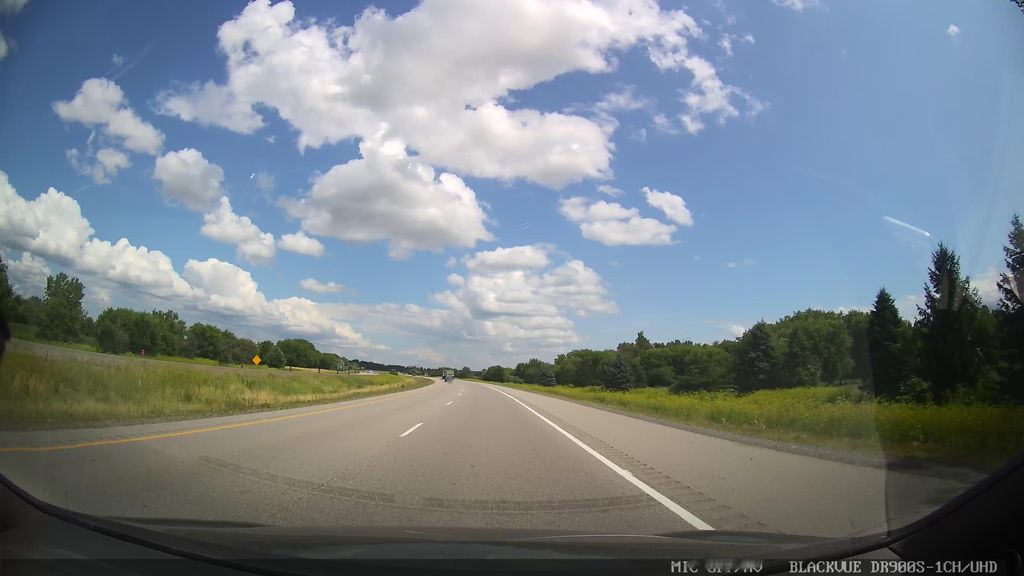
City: ottawa-gatineau